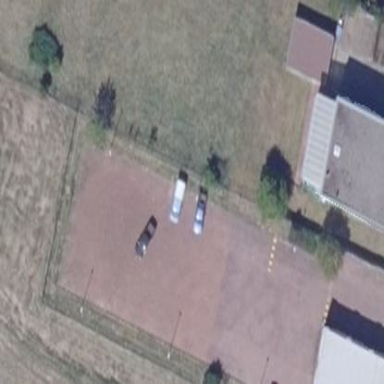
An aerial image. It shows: Parking area surfaced with paving stones.